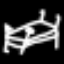
Label: bed